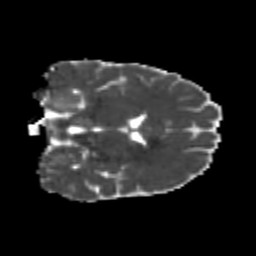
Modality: MD
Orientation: coronal
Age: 23
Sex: male
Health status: healthy
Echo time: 0.074 s